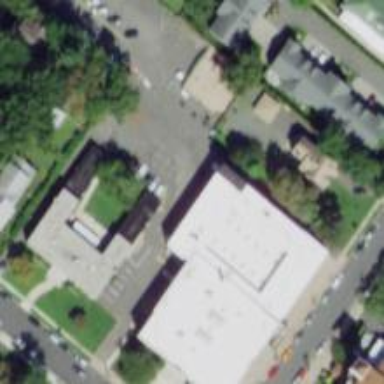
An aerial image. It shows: School building.